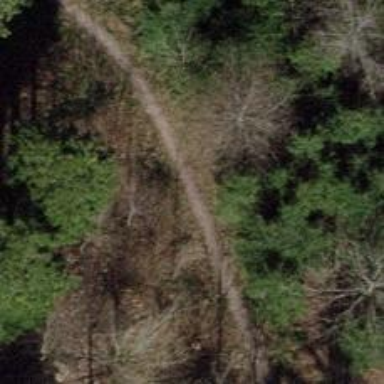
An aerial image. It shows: Track with compacted grade2 surface.